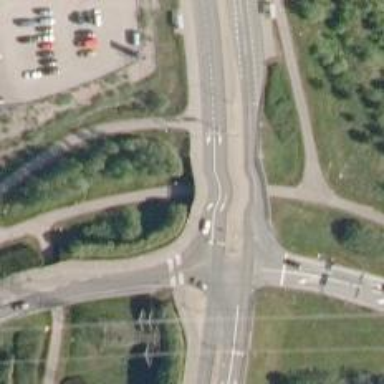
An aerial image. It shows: Asphalt cycleway.